Field crop: maize
Growth stage: 2
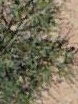
Species: salsola